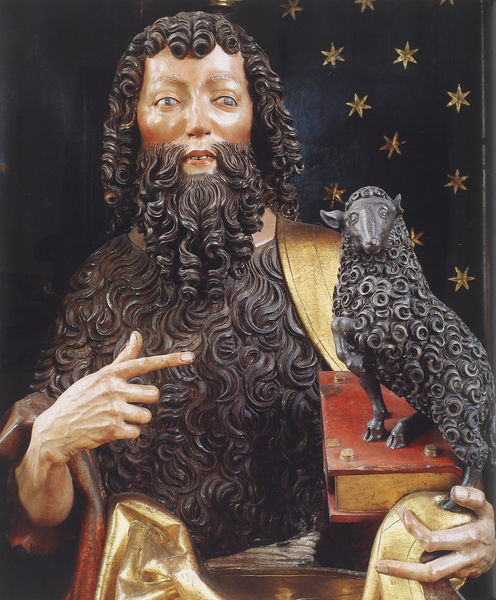
Titel: Schwabach bei Nürnberg, Stadtkirche St. Johannes der Täufer und St. Martin. Hochaltar
Standort: Schwabach, Stadtpfarrkirche St. Johannes der Täufer und St. Martin (EU - D - Mittelfranken)
Schlagwörter: blau, hand, mann, braun, finger, frisur, haar, holz, mund, nase, schwarz, blick, rot, tier, tuch, bart, augen, bibel, gesicht, halten, johannes, kleidung, täufer, vollbart, vorhang, auge, figur, gold, haare, pose, locken, skulptur, statue, fell, farbe, wolle, plastik, zeigen, lamm, schaf, buch, stern, sterne, lockig, altar, schnitzerei, goldschnitt, zähne, handwerk, adern, fingerzeig, heiliger, gelehrter, golden, heilig, hirte, fassung, geschnitzt, schnitzen, attribut, behart, evangelist, ebenbild, zeigend, deutend, brusthaar, golsgold, jaohannes, sternne